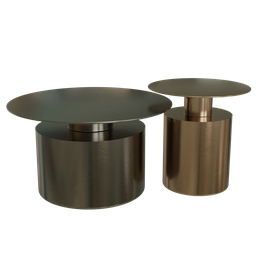
Label: furniture